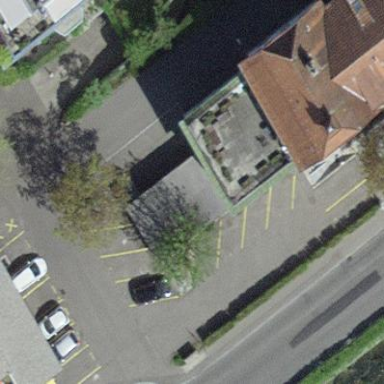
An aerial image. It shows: Office building.